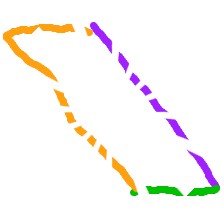
Shape: parallelogram